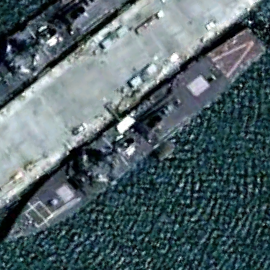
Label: destroyer